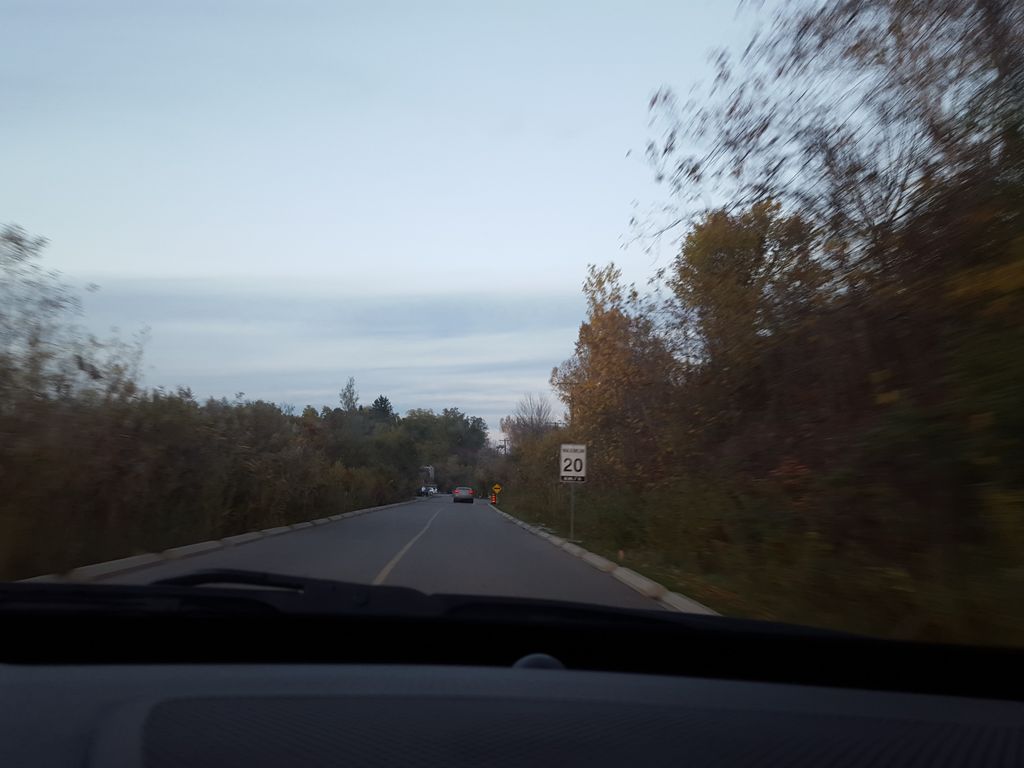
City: toronto